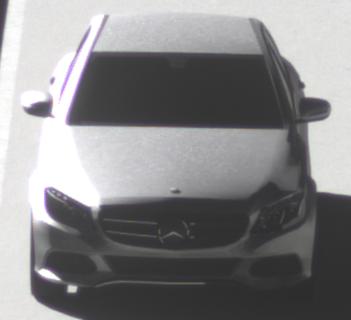
Make: Mercedes-Benz
Model: C 160
Detailed model: C-Class (205) Limousine
Model produced from: 2015/04
Model produced until: 2018/04
Doors: 4
Color: white
Road condition: dry road
Daytime: midday
Contrast: high contrast